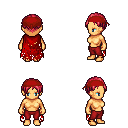
a pixel art fantasy rpg character, female body template, human, tanned skin, red tattered cape, red pants, ruby red parted hairstyle, red bandana, four views (front, back, left, right), 2x2 character sprite sheet, small pixel art, hard edges, no anti-aliasing